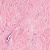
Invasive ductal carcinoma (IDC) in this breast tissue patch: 0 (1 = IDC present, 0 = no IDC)